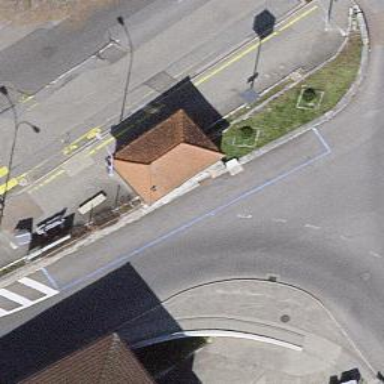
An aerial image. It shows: Bus stop along the road.